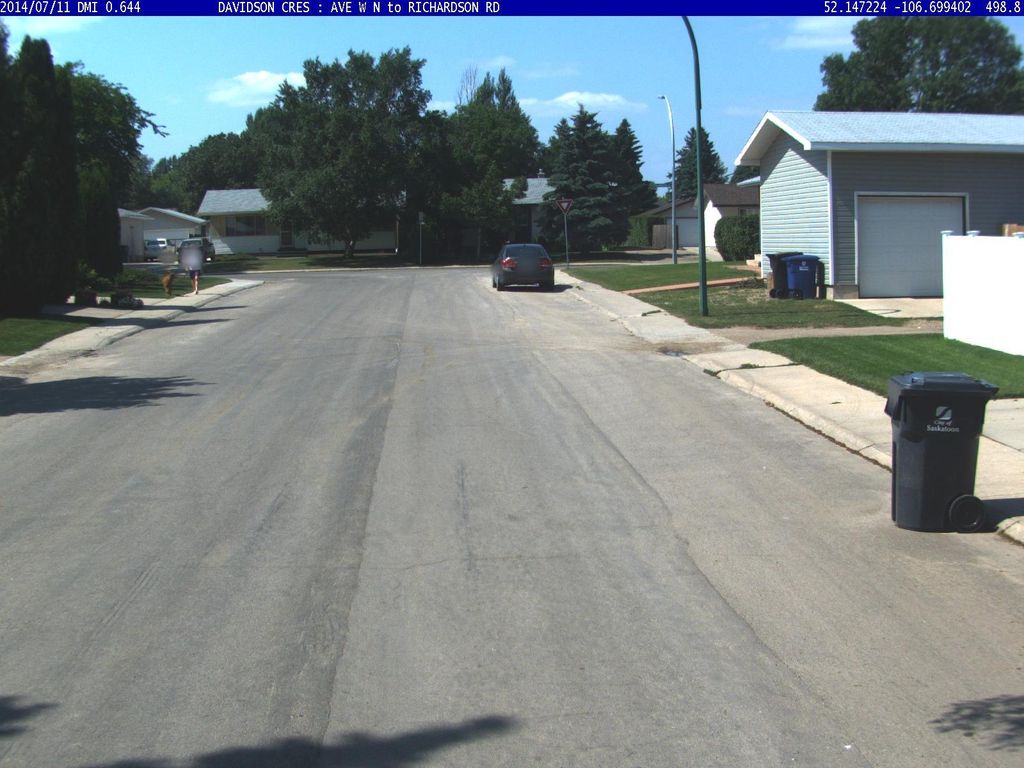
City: saskatoon